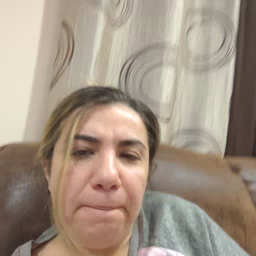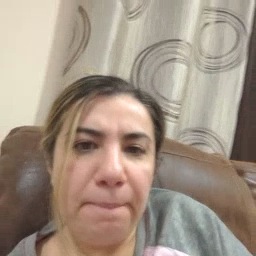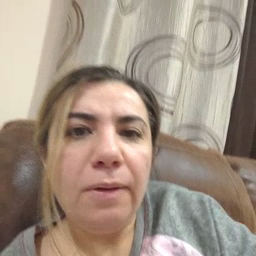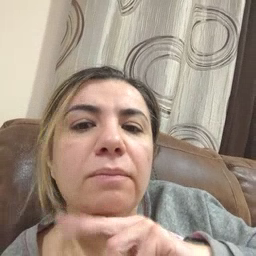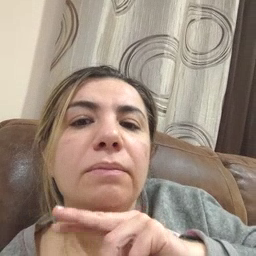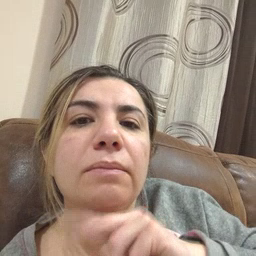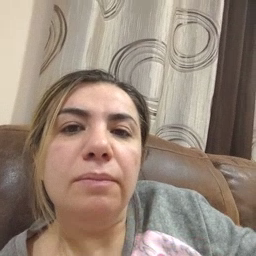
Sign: frog